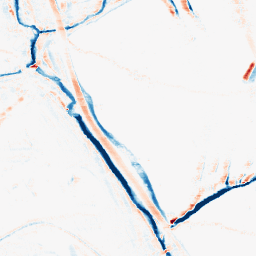
Category: morphological
Decomposition family: morphological_rect
Decomposition parameters: operation: average
width: 10
height: 5
Upsampling method: sinc_hamming
Upsampling parameters: scale: 8
kernel_size: 16
Upsampling scale: 8